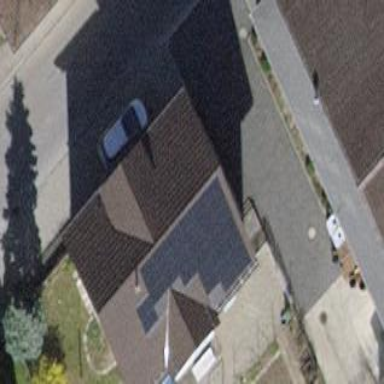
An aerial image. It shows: Solar photovoltaic panel generator producing electricity in small installation.